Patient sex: M
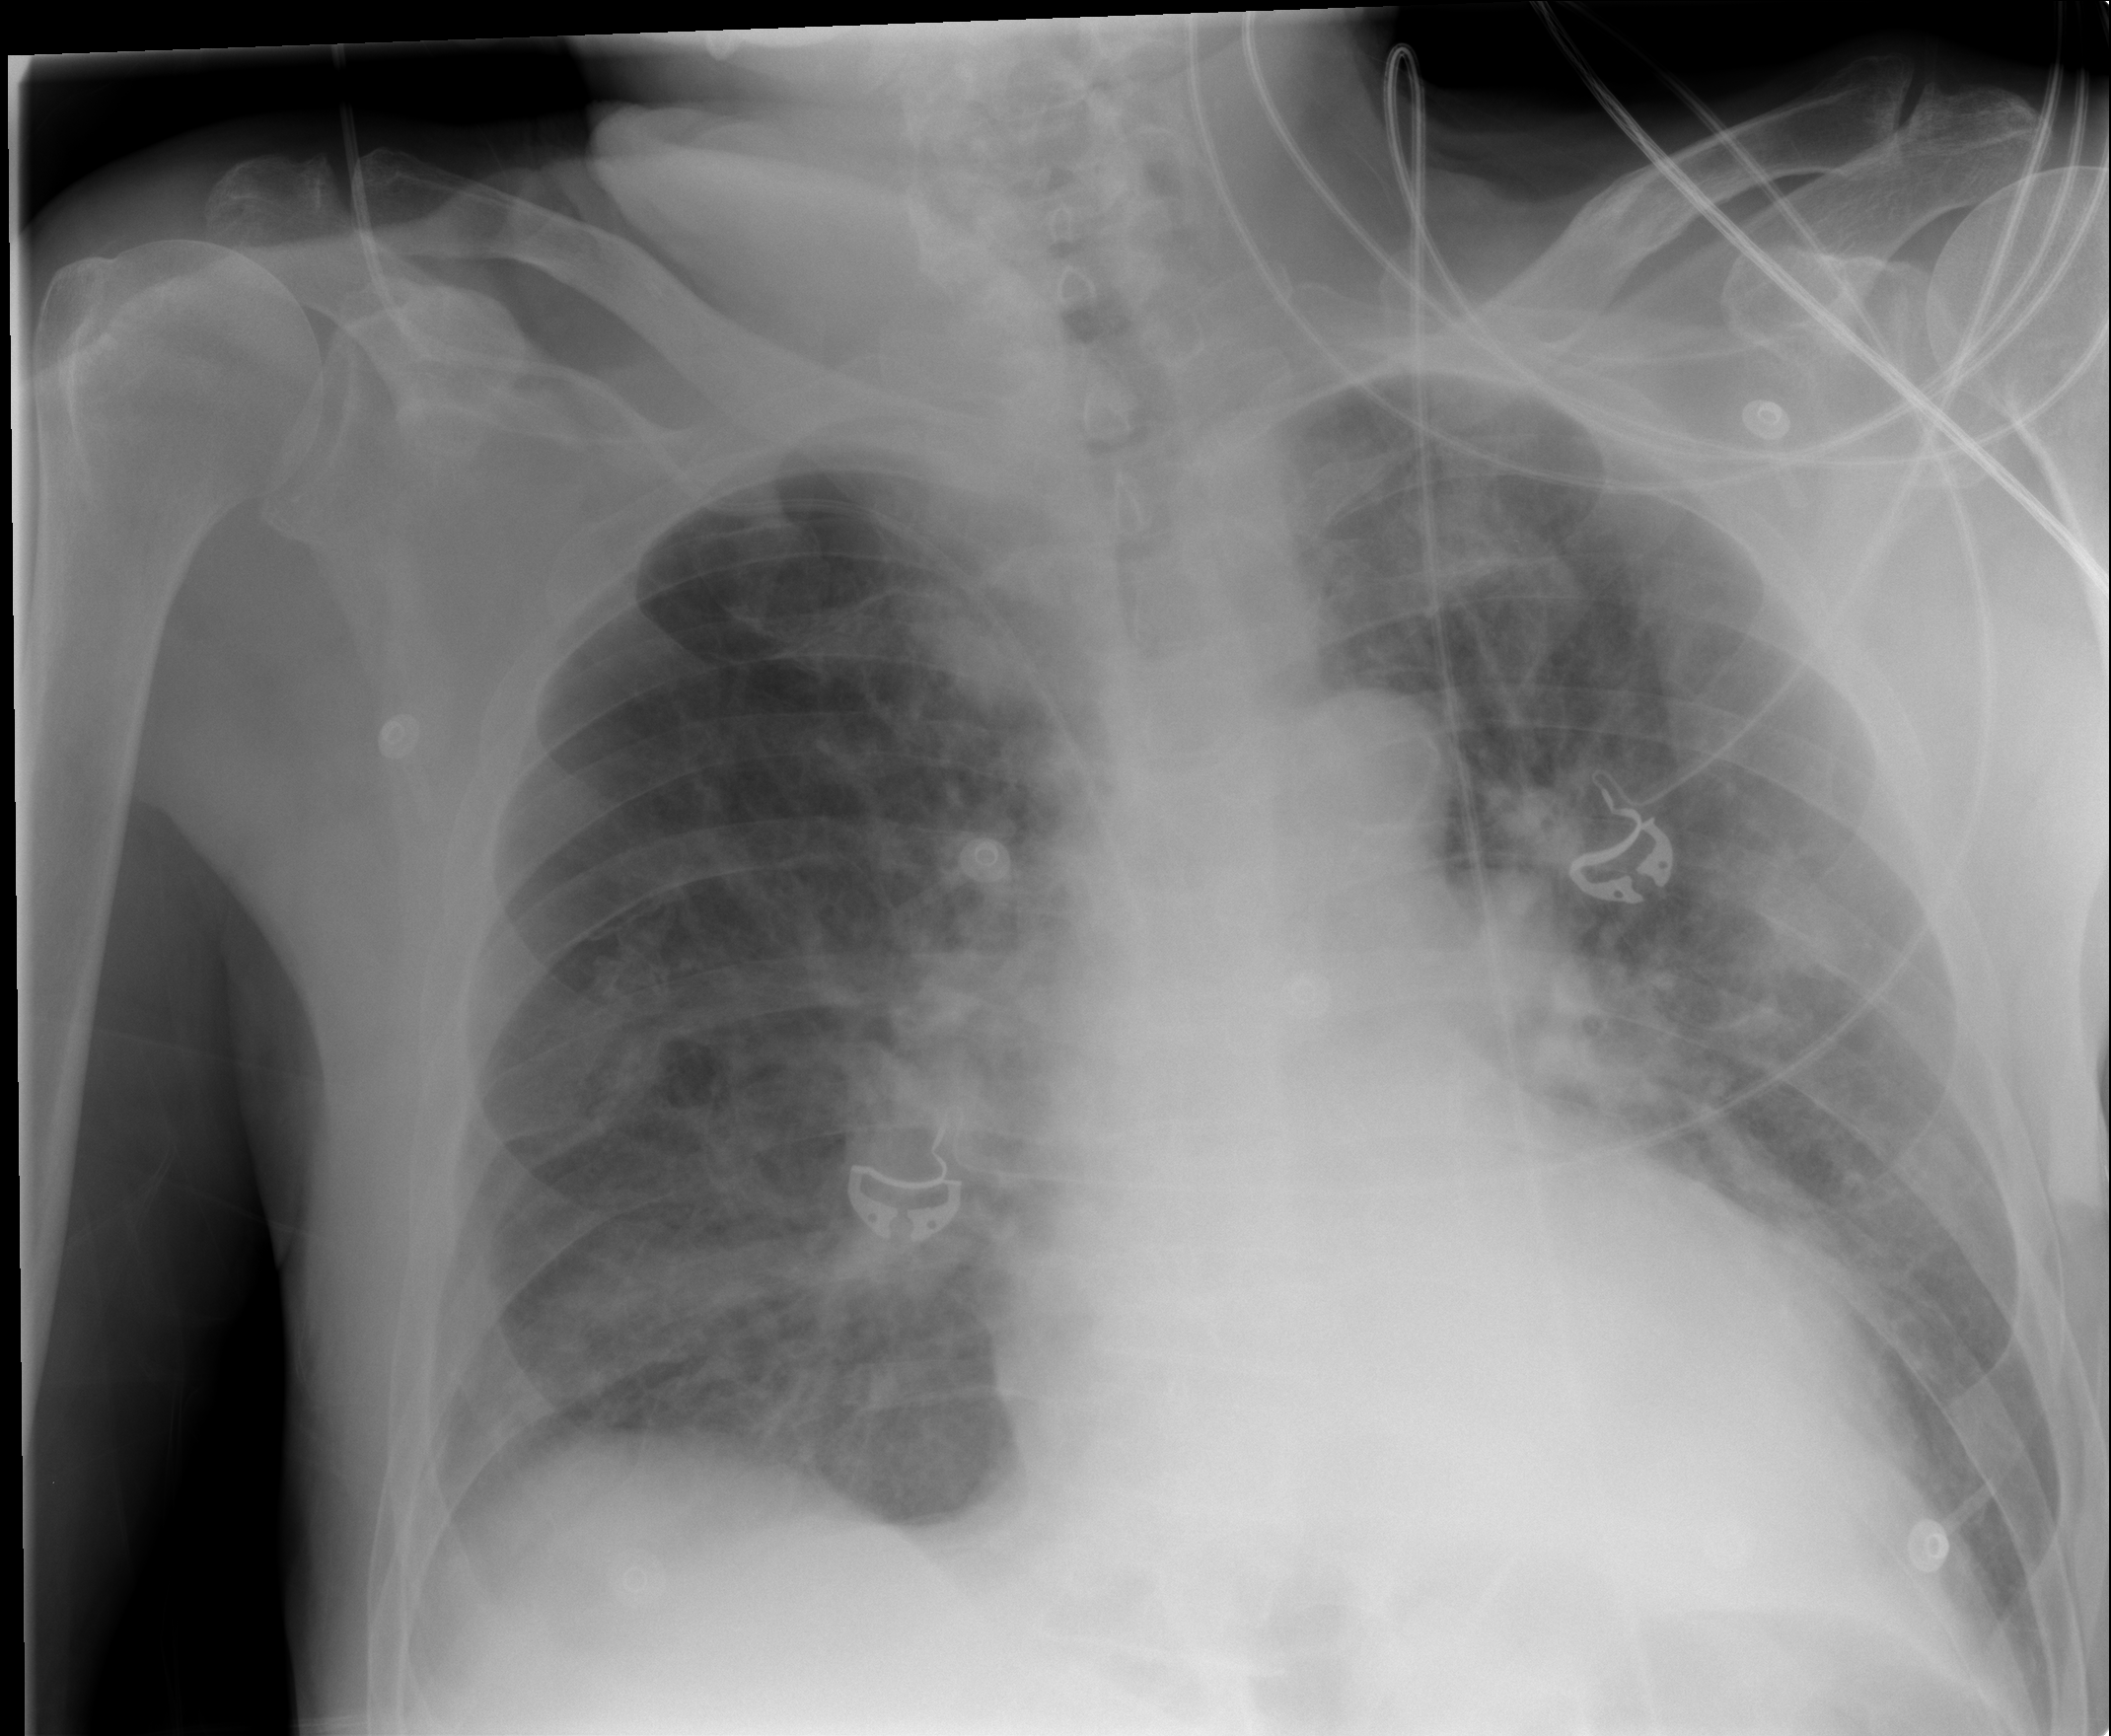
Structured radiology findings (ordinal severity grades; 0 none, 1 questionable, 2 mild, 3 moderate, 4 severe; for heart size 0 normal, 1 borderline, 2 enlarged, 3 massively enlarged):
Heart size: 2
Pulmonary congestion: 2
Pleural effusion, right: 2
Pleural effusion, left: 1
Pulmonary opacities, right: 2
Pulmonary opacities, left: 2
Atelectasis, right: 2
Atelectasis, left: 2